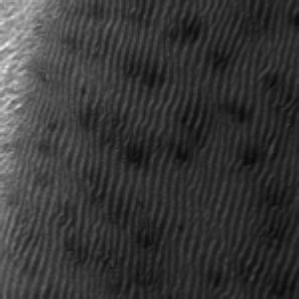
Label: frost